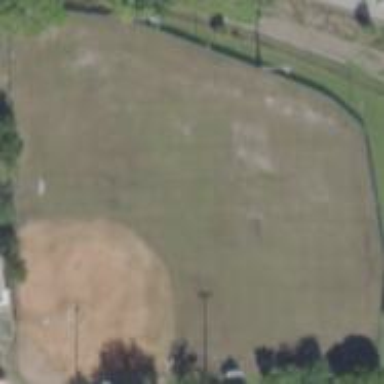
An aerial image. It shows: Baseball pitch for leisure and sports activities.